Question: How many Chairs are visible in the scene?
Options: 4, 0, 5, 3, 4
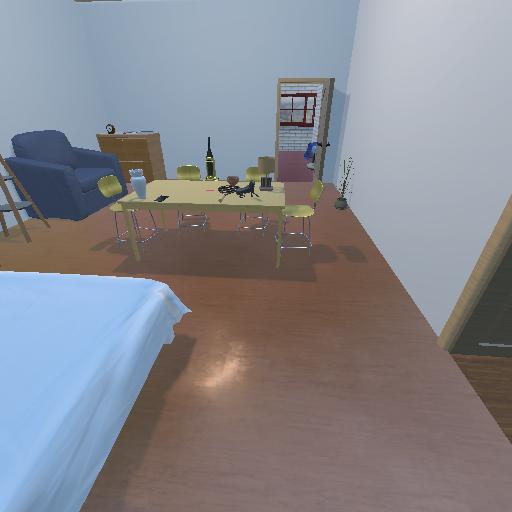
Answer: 4